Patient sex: M
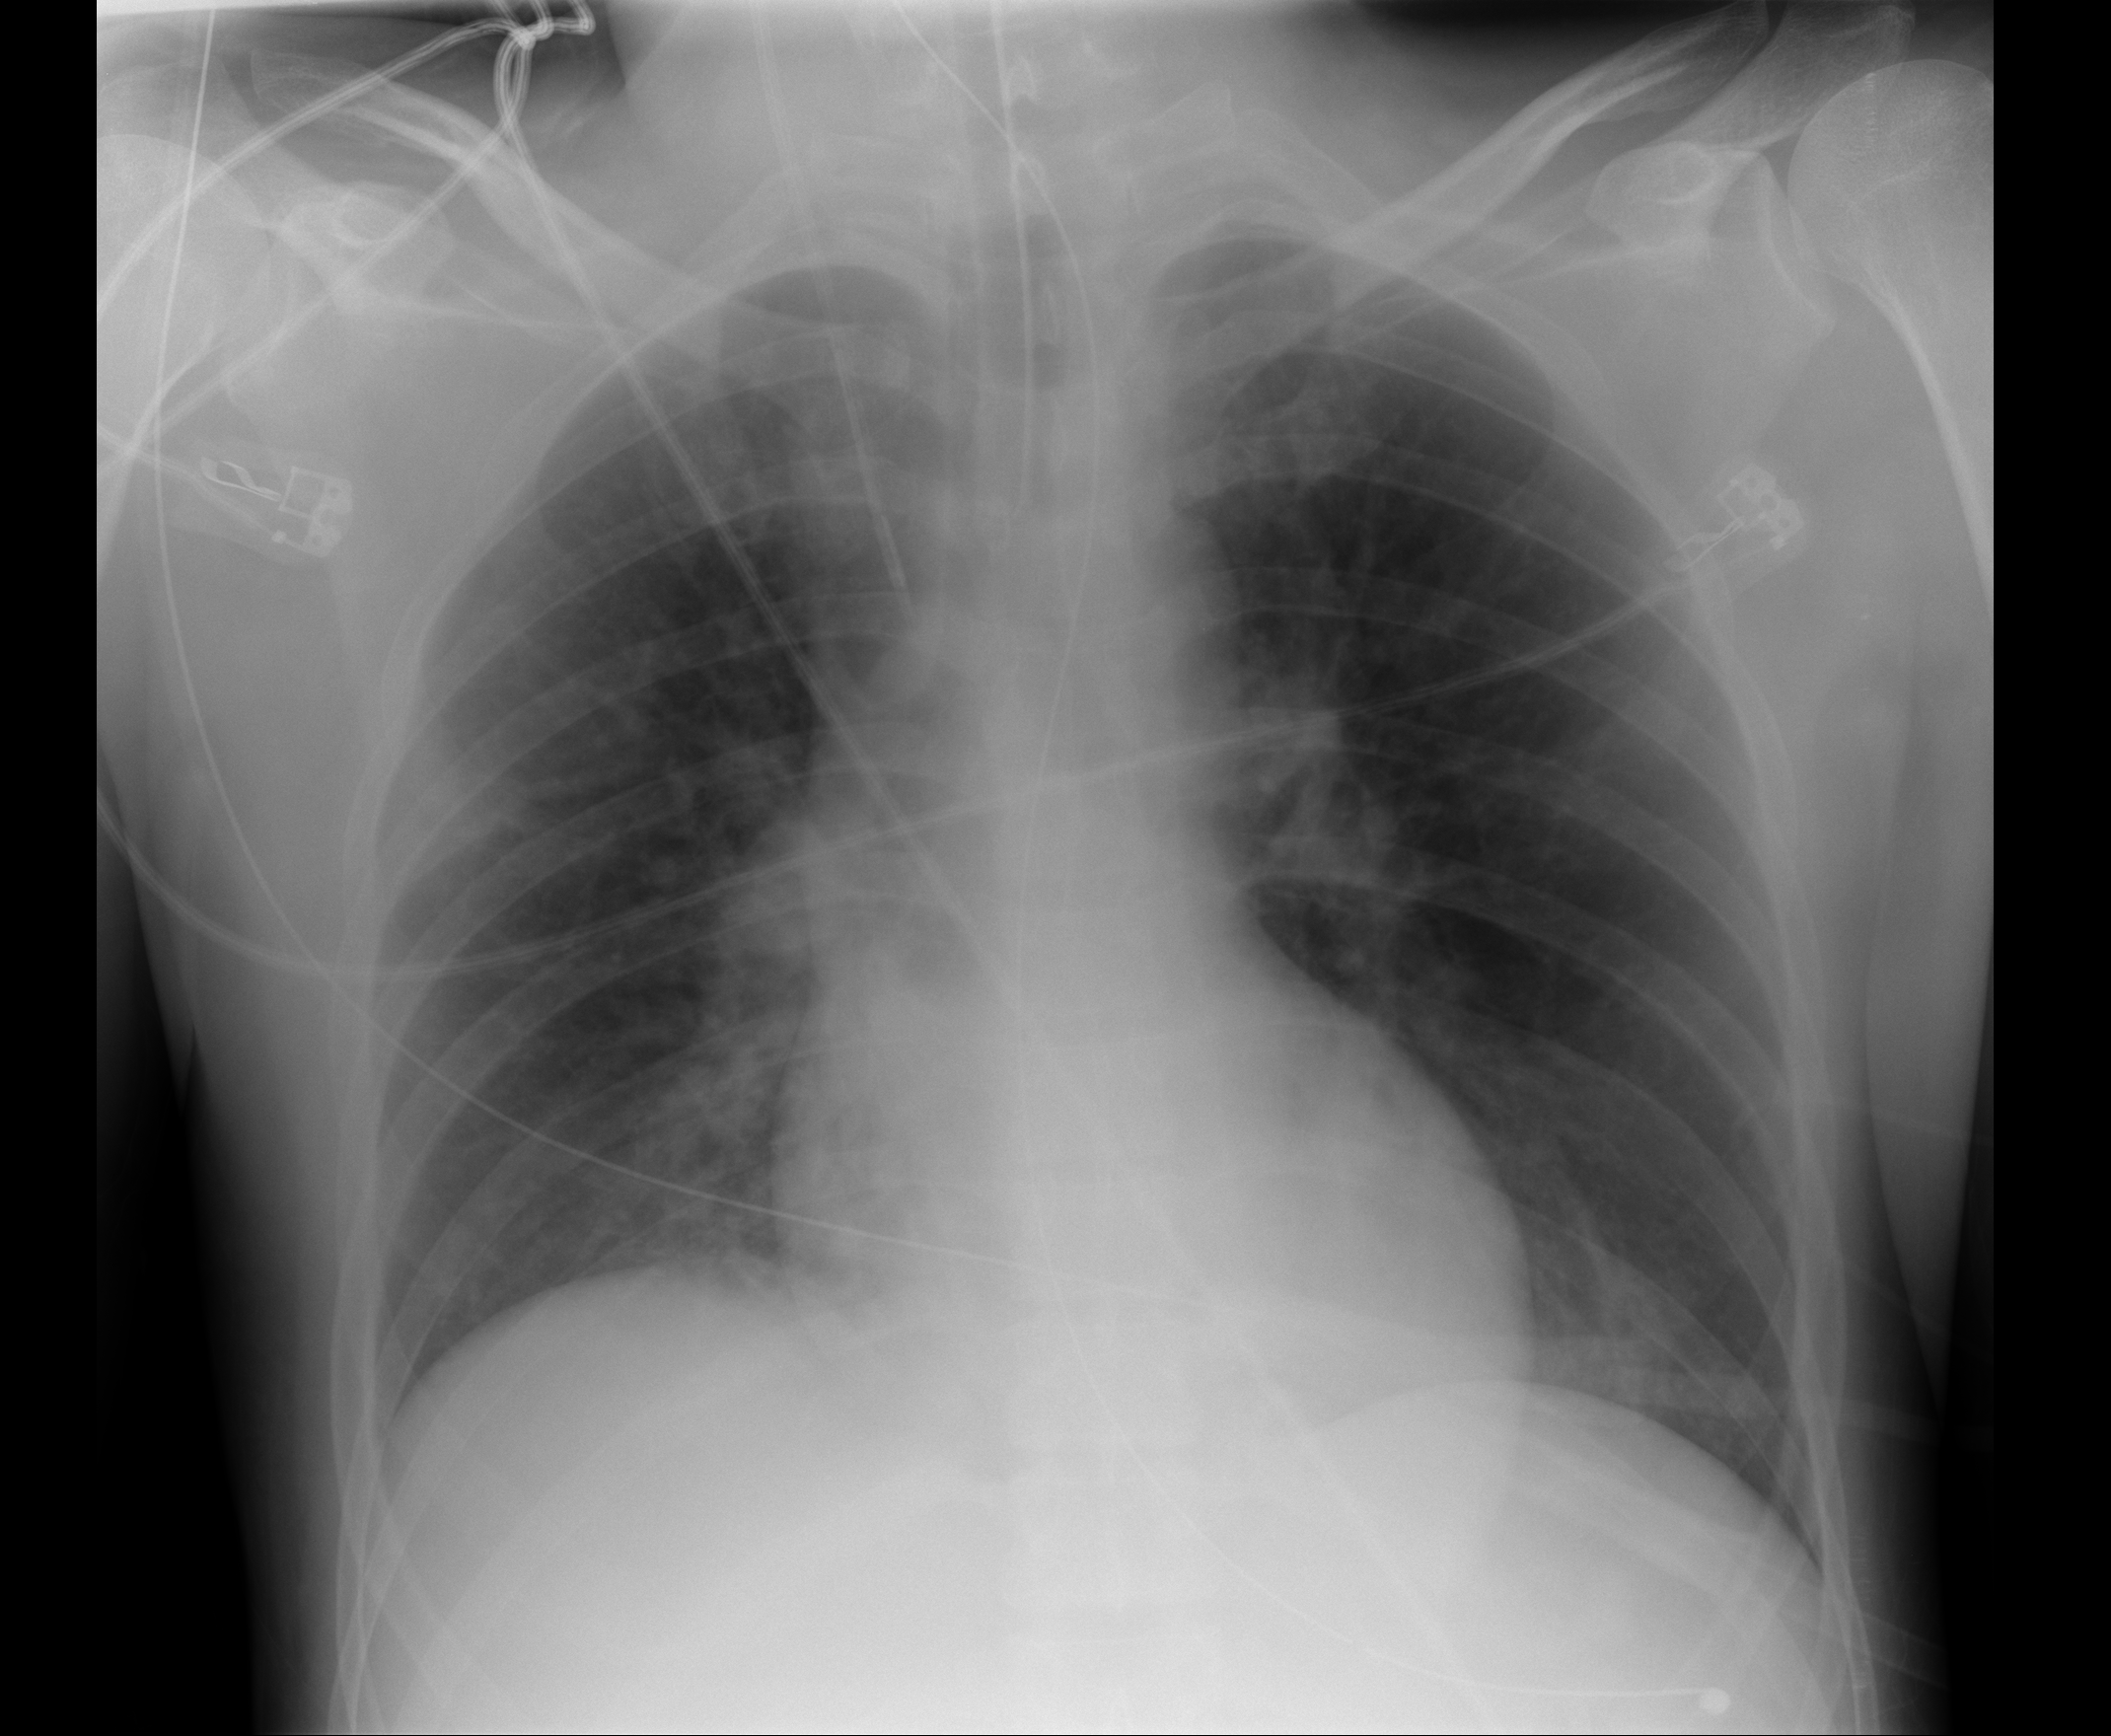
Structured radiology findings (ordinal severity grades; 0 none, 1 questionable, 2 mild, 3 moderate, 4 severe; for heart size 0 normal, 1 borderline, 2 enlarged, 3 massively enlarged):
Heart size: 0
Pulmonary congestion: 1
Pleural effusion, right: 0
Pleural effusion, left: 0
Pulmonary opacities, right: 1
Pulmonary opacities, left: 0
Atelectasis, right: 1
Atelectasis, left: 1